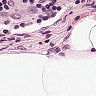
Metastatic tissue present: no